Question: My data is drawn from a json API.
The structure is a follows:
- - - - <URL>
I would like to unnest these lists and create a dataframe in which each document is a row and each docvar is a column, the missing docvars should be NA
'''
library(rjson)
data = rjson::fromJSON(file="http://search.worldbank.org/api/v2/wds?format=json&fl=abstracts,admreg,alt_title,authr,available_in,bdmdt,chronical_docm_id,closedt,colti,count,credit_no,disclosure_date,disclosure_type,disclosure_type_date,disclstat,display_title,docdt,docm_id,docna,docty,dois,entityid,envcat,geo_reg,geo_reg,geo_reg_and_mdk,guid,historic_topic,id,isbn,ispublicdocs,issn,keywd,lang,listing_relative_url,lndinstr,loan_no,majdocty,majtheme,ml_abstract,ml_display_title,new_url,owner,pdfurl,prdln,projectid,projn,publishtoextweb_dt,repnb,repnme,seccl,sectr,src_cit,subsc,subtopic,teratopic,theme,topic,topicv3,totvolnb,trustfund,txturl,unregnbr,url_friendly_title,versiontyp,versiontyp_key,virt_coll,vol_title,volnb&str_docdt=1986-01-01&end_docdt=2000-12-31&rows=500&os=1&srt=docdt&order=desc")
'''

The are a lot of questions like this, however non of the solutions seem to work in this case. For example:
<URL>
'''
library(tidyverse)
tidy <- data$documents %>% bind_rows(data$documents) %>% # make larger sample data
mutate_if(is.list, simplify_all) %>% # flatten each list element internally
unnest() # expand
Error in bind_rows_(x, .id) : Argument 36 must be length 1, not 2
'''
<URL>
<URL>
<URL>
<URL>
<URL>
<URL>
<URL>
This last one comes near but I have multiple docvars, many of which I do not know the names.
another attempt of mine was using a loop:
'''
df <- data.frame()
df_s <- data.frame()
s=0
#Desired API
for(l in 1:100){
print(l)
s=s+500
url <- paste0("http://search.worldbank.org/api/v2/wds?format=json&fl=abstracts,admreg,alt_title,authr,available_in,bdmdt,chronical_docm_id,closedt,colti,count,credit_no,disclosure_date,disclosure_type,disclosure_type_date,disclstat,display_title,docdt,docm_id,docna,docty,dois,entityid,envcat,geo_reg,geo_reg,geo_reg_and_mdk,guid,historic_topic,id,isbn,ispublicdocs,issn,keywd,lang,listing_relative_url,lndinstr,loan_no,majdocty,majtheme,ml_abstract,ml_display_title,new_url,owner,pdfurl,prdln,projectid,projn,publishtoextweb_dt,repnb,repnme,seccl,sectr,src_cit,subsc,subtopic,teratopic,theme,topic,topicv3,totvolnb,trustfund,txturl,unregnbr,url_friendly_title,versiontyp,versiontyp_key,virt_coll,vol_title,volnb&str_docdt=1986-01-01&end_docdt=2000-12-31&rows=500&os=",s,"&srt=docdt&order=desc")
WBeLib_content = rjson::fromJSON(file= url)
stop <- WBeLib_content$rows
#df <- data.frame()
for(i in 1:500 ){
docu <- WBeLib_content$documents[i]
df[i,1] <- docu[[1]]$url
df[i,2] <- docu[[1]]$txturl
df[i,3] <- docu[[1]]$docdt
df[i,4] <- docu[[1]]$disclstat
df[i,5] <- docu[[1]]$disclosure_date
df[i,6] <- docu[[1]]$versiontyp
df[i,7] <- docu[[1]]$docty
df[i,8] <- docu[[1]]$subtopic
df[i,9] <- docu[[1]]$count
df[i,10] <- docu[[1]]$colti
df[i,11] <- docu[[1]]$historic_topic
df[i,12] <- docu[[1]]$seccl
df[i,13] <- docu[[1]]$lang
df[i,14] <- docu[[1]]$majdocty
df[i,15] <- docu[[1]]$owner
df[i,16] <- docu[[1]]$guid
df[i,17] <- docu[[1]]$repnb
df[i,18] <- docu[[1]]$admreg
df[i,19] <- docu[[1]]$pdfurl
df[i,20] <- docu[[1]]$docm_id
}
if(i>1){ df_s <- rbind(df,df_s) } else { df_s <- df}
}
'''
Yet, as not all docvars are present for each document it's out of bounds. Orienting on position works, but the columns are no longer in order.
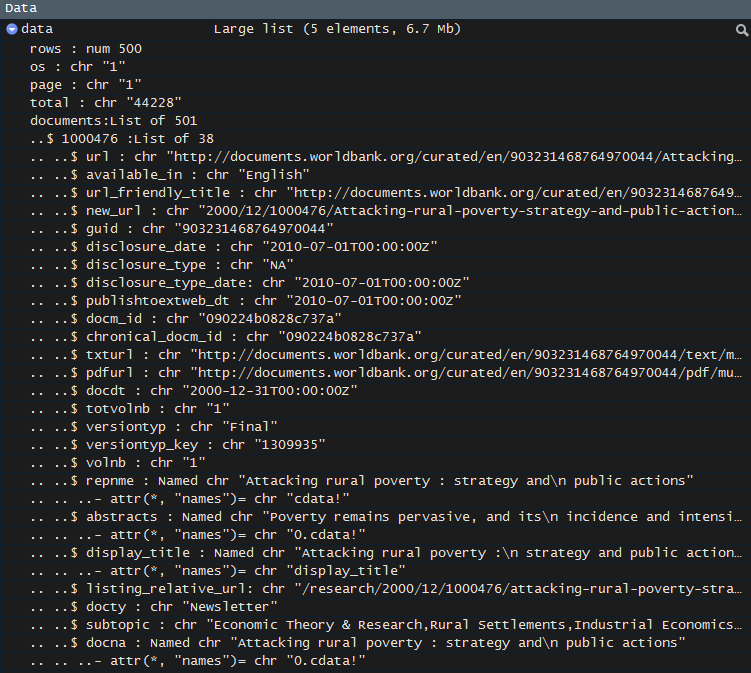
Answer: Would this work for you ?
'''
library(jsonlite)
library(tidyverse)
data = fromJSON("http://search.worldbank.org/api/v2/wds?format=json&fl=abstracts,admreg,alt_title,authr,available_in,bdmdt,chronical_docm_id,closedt,colti,count,credit_no,disclosure_date,disclosure_type,disclosure_type_date,disclstat,display_title,docdt,docm_id,docna,docty,dois,entityid,envcat,geo_reg,geo_reg,geo_reg_and_mdk,guid,historic_topic,id,isbn,ispublicdocs,issn,keywd,lang,listing_relative_url,lndinstr,loan_no,majdocty,majtheme,ml_abstract,ml_display_title,new_url,owner,pdfurl,prdln,projectid,projn,publishtoextweb_dt,repnb,repnme,seccl,sectr,src_cit,subsc,subtopic,teratopic,theme,topic,topicv3,totvolnb,trustfund,txturl,unregnbr,url_friendly_title,versiontyp,versiontyp_key,virt_coll,vol_title,volnb&str_docdt=1986-01-01&end_docdt=2000-12-31&rows=500&os=1&srt=docdt&order=desc")
df <-
data$documents %>%
head(-1) %>% # remove facet element
transpose %>% # transpose so each subelement is now a main element
as_tibble %>% # convert to table
purrr::modify(~replace(.x,lengths(.x)==0,list(NA))) %>% # replace empty elements by list(NA) so they have length 1 too
modify_if(~all(lengths(.x)==1),unlist) # unlist lists that contain only items of length 1
'''
Only one list column remains:
'''
names(df)[map_chr(df,class) == "list"]
# [1] "keywd"
'''
As it contains items of length 1 or 2:
'''
table(lengths(df$keywd))
# 1 2
# 224 276
'''
Here's what the output looks like:
'''
glimpse(df)
# Observations: 500
# Variables: 38
# $ url <chr> "http://documents.worldbank.org/curated/en/903231468764970044/Attacking-rural-poverty-strategy-and-public-actions", "...
# $ available_in <chr> "English", "English", "English", "English", "English", "English,French,Spanish,Portuguese", "Portuguese,Chinese,Engli...
# $ url_friendly_title <chr> "http://documents.worldbank.org/curated/en/903231468764970044/Attacking-rural-poverty-strategy-and-public-actions", "...
# $ new_url <chr> "2000/12/<PHONE>/Attacking-rural-poverty-strategy-and-public-actions", "2000/12/<PHONE>/State-policies-and-womens-aut...
# $ guid <chr> "903231468764970044", "429001468753367328", "985531468746683502", "890081468757236671", "922151468776107524", "324581...
# $ disclosure_date <chr> "2010-07-01T00:00:00Z", "2010-07-01T00:00:00Z", "2010-07-01T00:00:00Z", "2010-07-01T00:00:00Z", "2010-07-01T00:00:00Z...
# $ disclosure_type <chr> "NA", "NA", "NA", "NA", "NA", "NA", "NA", "NA", "NA", "NA", "NA", "NA", "NA", "NA", "NA", "NA", "NA", "NA", "NA", "NA...
# $ disclosure_type_date <chr> "2010-07-01T00:00:00Z", "2010-07-01T00:00:00Z", "2010-07-01T00:00:00Z", "2010-07-01T00:00:00Z", "2010-07-01T00:00:00Z...
# $ publishtoextweb_dt <chr> "2010-07-01T00:00:00Z", "2010-07-01T00:00:00Z", "2010-07-01T00:00:00Z", "2010-07-01T00:00:00Z", "2010-07-01T00:00:00Z...
# $ docm_id <chr> "090224b0828c737a", "090224b0828ac316", "090224b0828bd3f7", "090224b0828ac343", "090224b0828cf43d", "090224b0828cf42b...
# $ chronical_docm_id <chr> "090224b0828c737a", "090224b0828ac316", "090224b0828bd3f7", "090224b0828ac343", "090224b0828cf43d", "090224b0828cf42b...
# $ txturl <chr> "http://documents.worldbank.org/curated/en/903231468764970044/text/multi-page.txt", "http://documents.worldbank.org/c...
# $ pdfurl <chr> "http://documents.worldbank.org/curated/en/903231468764970044/pdf/multi-page.pdf", "http://documents.worldbank.org/cu...
# $ docdt <chr> "2000-12-31T00:00:00Z", "2000-12-31T00:00:00Z", "2000-12-31T00:00:00Z", "2000-12-31T00:00:00Z", "2000-12-31T00:00:00Z...
# $ totvolnb <chr> "1", "1", "1", "1", "5", "1", "1", "14", "1", "1", "1", "1", "14", "14", "14", "14", "14", "14", "14", "14", "14", "1...
# $ versiontyp <chr> "Final", "Final", "Final", "Final", "Final", "Final", "Final", "Final", "Final", "Final", "Final", "Final", "Final", ...
# $ versiontyp_key <chr> "<PHONE>", "<PHONE>", "<PHONE>", "<PHONE>", "<PHONE>", "<PHONE>", "<PHONE>", "<PHONE>", "<PHONE>", "<PHONE>", "130993...
# $ volnb <chr> "1", "1", "1", "1", "4", "1", "1", "8", "1", "1", "1", "1", "13", "4", "9", "12", "3", "2", "7", "10", "1", "6", "11"...
# $ repnme <chr> "Attacking rural poverty : strategy and
public actions", "State policies and women's autonomy in
...
# $ abstracts <chr> "Poverty remains pervasive, and its
incidence and intensity are usually higher in rural than in
...
# $ display_title <chr> "Attacking rural poverty :
strategy and public actions", "State policies and women's
autono...
# $ listing_relative_url <chr> "/research/2000/12/<PHONE>/attacking-rural-poverty-strategy-public-actions", "/research/2000/12/<PHONE>/state-policie...
# $ docty <chr> "Newsletter", "Working Paper (Numbered Series)", "Publication", "Poverty Reduction Strategy Paper (PRSP)", "Environme...
# $ subtopic <chr> "Economic Theory & Research,Rural Settlements,Industrial Economics,Nutrition,Educational Sciences,Economic Growth,Agr...
# $ docna <chr> "Attacking rural poverty : strategy and
public actions", "State policies and women's autonomy in
...
# $ teratopic <chr> "Poverty Reduction", "Education", "Energy", "Poverty Reduction", "Industry,Transport,Water Resources", NA, "Governanc...
# $ authors <chr> "Okidegbe, Nwanze", "Zhang, Xiaodan", "Bogach, V. Susan", NA, "Carl Brothers International Inc.", "World Bank", "Mann...
# $ entityids <chr> "000094946_01022305364180", "000094946_01022705322025", "000094946_01011005520622", "000094946_0102240538258", "00009...
# $ subsc <chr> "Macro/Non-Trade", "Human Development", "(Historic)Other power and energy conversion", "(Historic)Macro/non-trade", "...
# $ lang <chr> "English", "English", "English", "English", "English", "Portuguese", "English", "English", "Chinese", "English", "Eng...
# $ historic_topic <chr> "Poverty Reduction", "Education", "Energy", "Poverty Reduction", "Industry,Transport,Water Resources", NA, "Governanc...
# $ seccl <chr> "Public", "Public", "Public", "Public", "Public", "Public", "Public", "Public", "Public", "Public", "Public", "Public...
# $ sectr <chr> "(Historic)Economic Policy", "(Historic)Multisector", "(Historic)Electric Power & Other Energy", "(Historic)Economic ...
# $ majdocty <chr> "Publications & Research", "Publications & Research", "Publications,Publications & Research", "Country Focus", "Proje...
# $ src_cit <chr> "Rural development note. -- No. 6 (December 2000)", NA, NA, NA, NA, NA, NA, NA, NA, NA, NA, NA, NA, NA, NA, NA, NA, N...
# $ keywd <list> [[["Rural Poor;medium term expenditure
framework;rural poverty reduction strategy;rural
ar...
# $ owner <chr> "Environ & Soc Sustainable Dev VP (ESD)", "Off of Sr VP Dev Econ/Chief Econ (DECVP)", "Energy & Mining Sector Unit (E...
# $ repnb <chr> "21649", "21743", "WTP492", "21834", "E287", "27779", "21604", "E425", "21604", "22194", "21837", "22903", "E425", "E...
'''